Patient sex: M
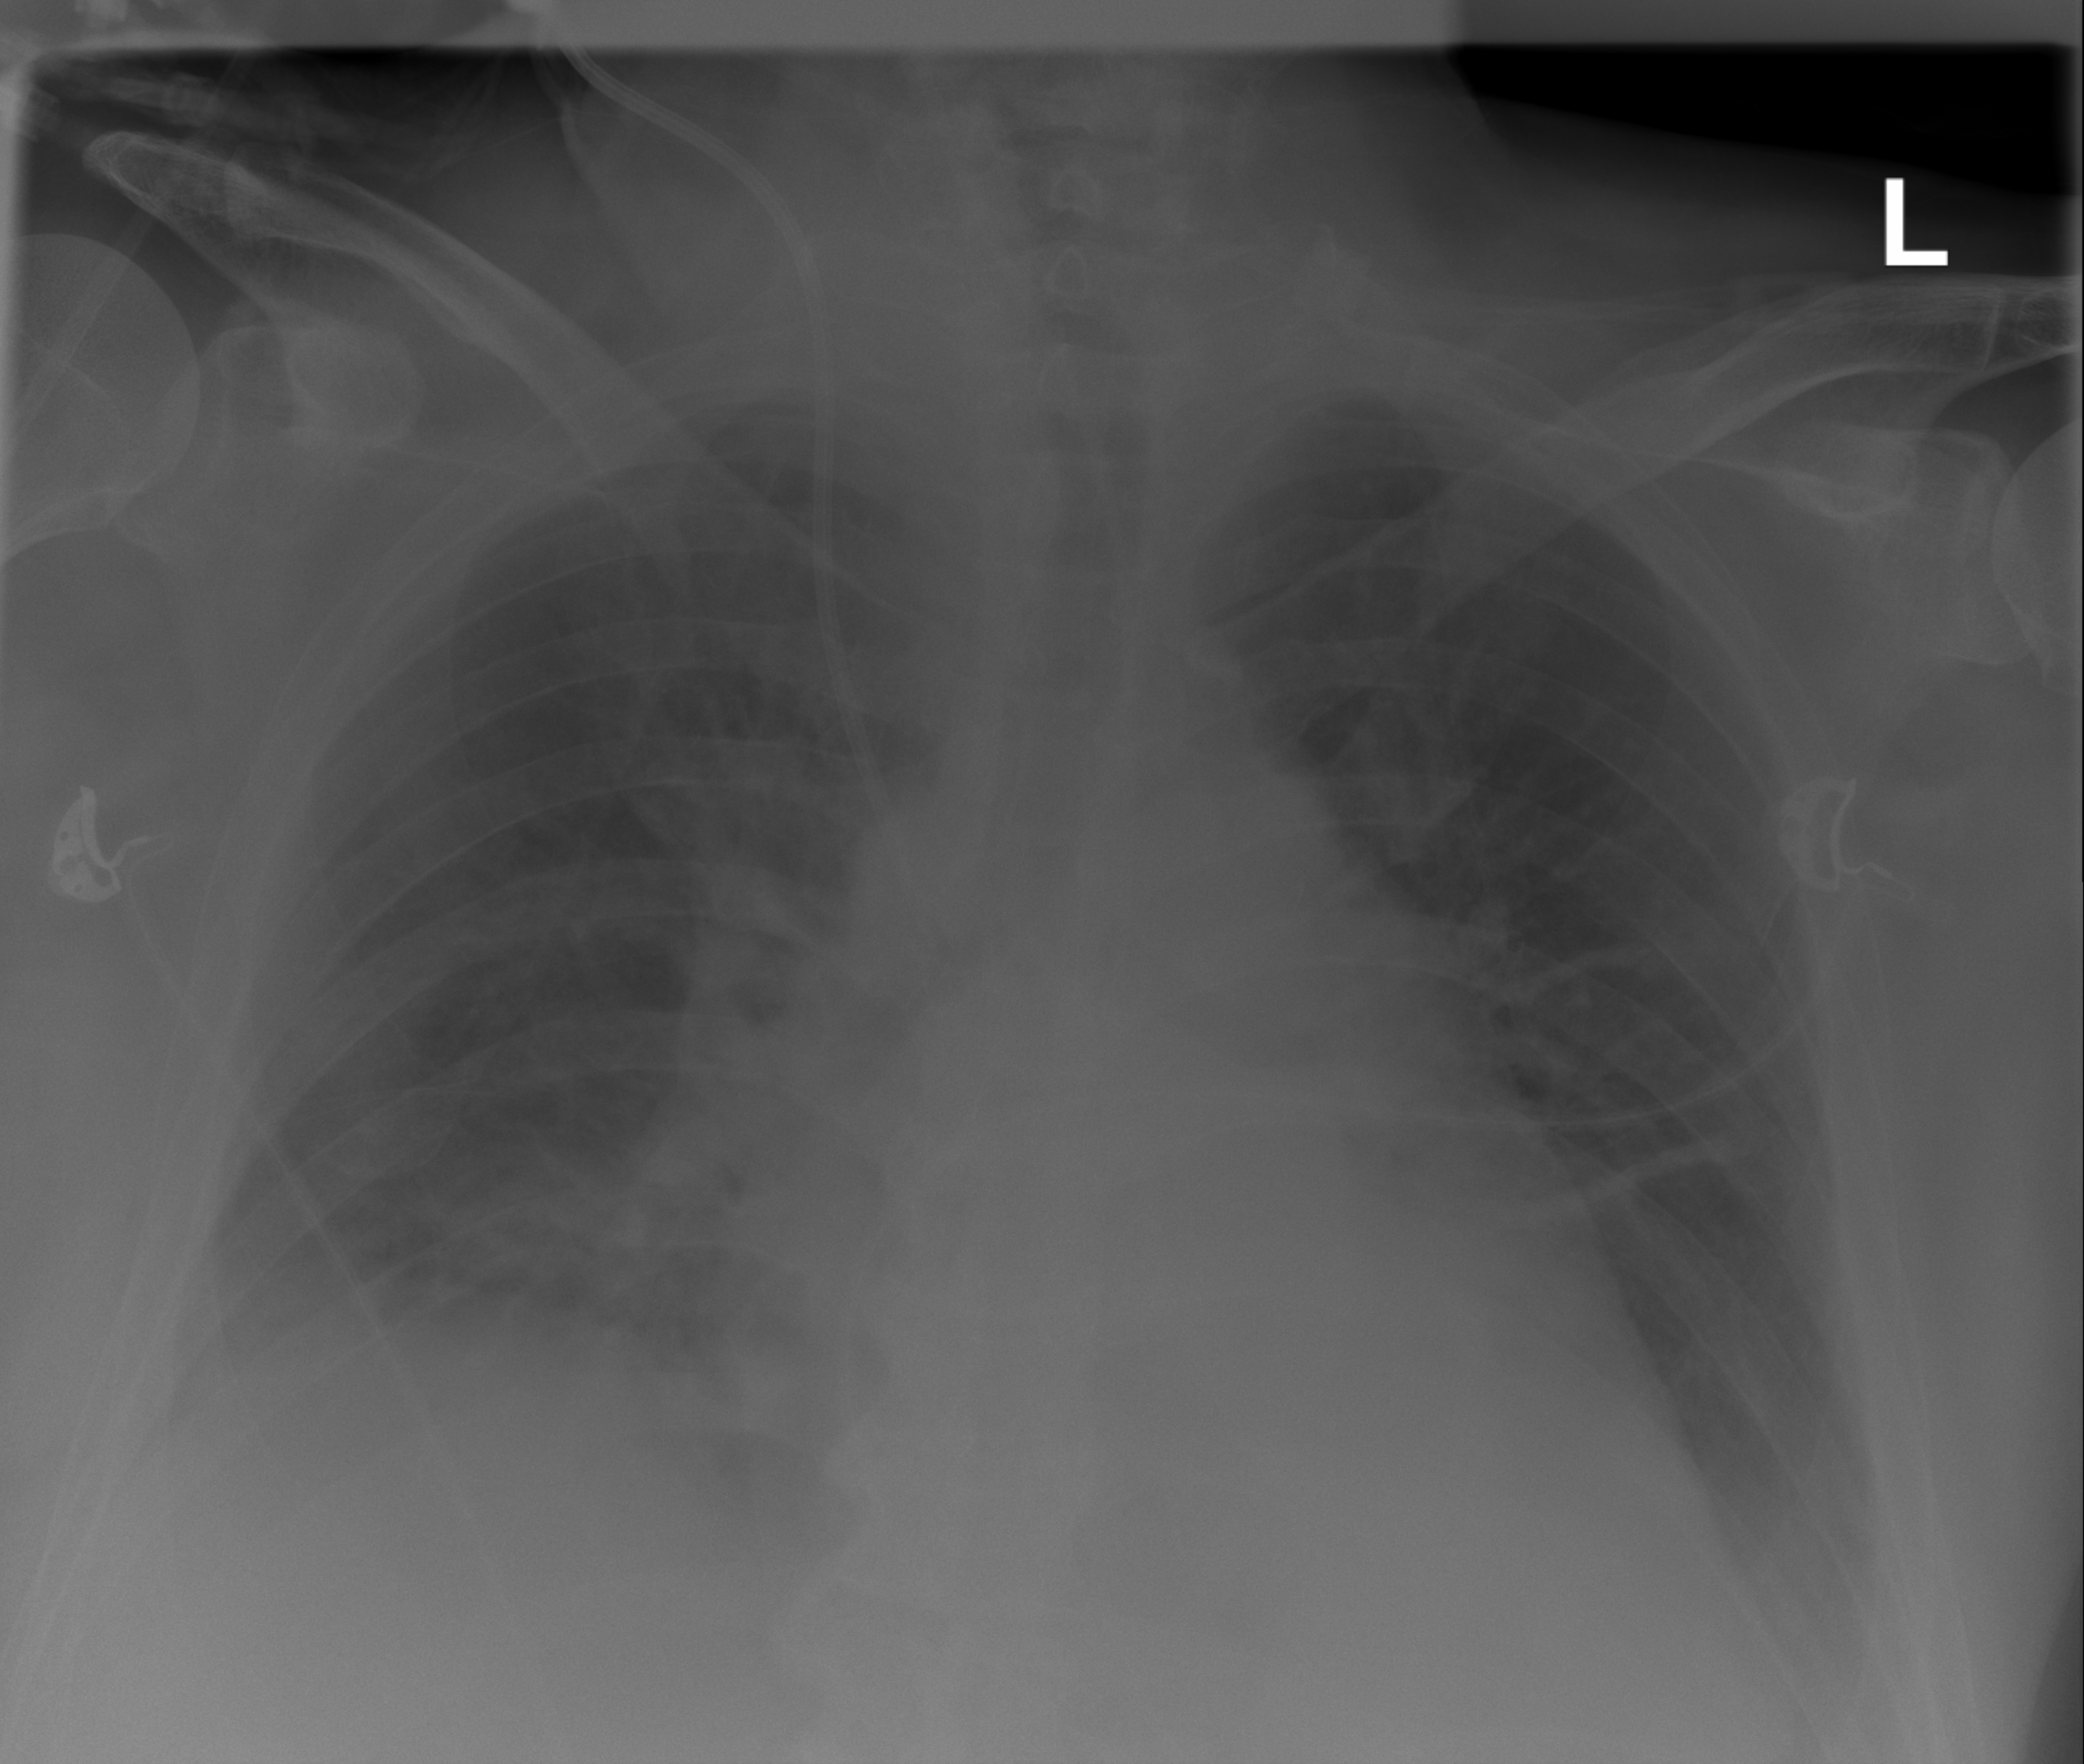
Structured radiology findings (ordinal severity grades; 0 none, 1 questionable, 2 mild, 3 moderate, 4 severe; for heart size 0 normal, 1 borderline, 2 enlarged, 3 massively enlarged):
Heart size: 2
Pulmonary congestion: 2
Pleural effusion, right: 2
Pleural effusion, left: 1
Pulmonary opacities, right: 2
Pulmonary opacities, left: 0
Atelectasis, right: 0
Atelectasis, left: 0